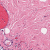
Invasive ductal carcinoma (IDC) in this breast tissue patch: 0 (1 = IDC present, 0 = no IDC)